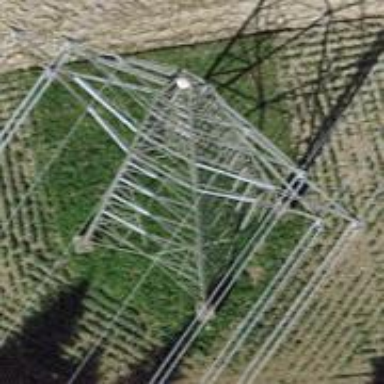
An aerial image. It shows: Power tower.